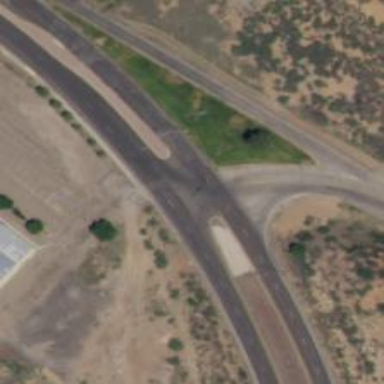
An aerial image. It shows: Road with stop sign.